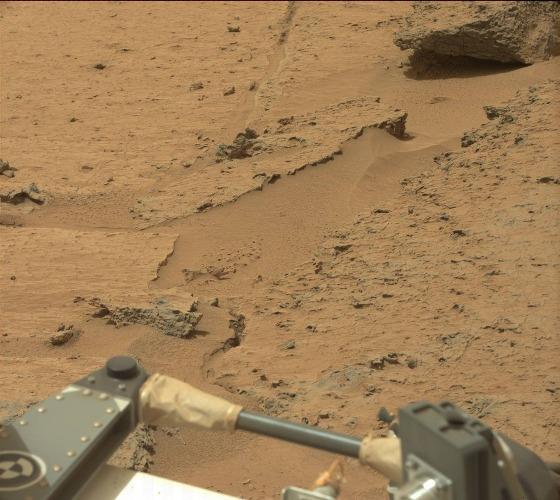
Terrain classes present: Background, Bedrock, Gravel / Sand / Soil, Rock, Shadow